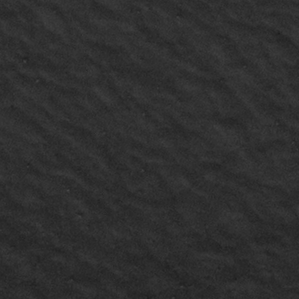
Label: frost